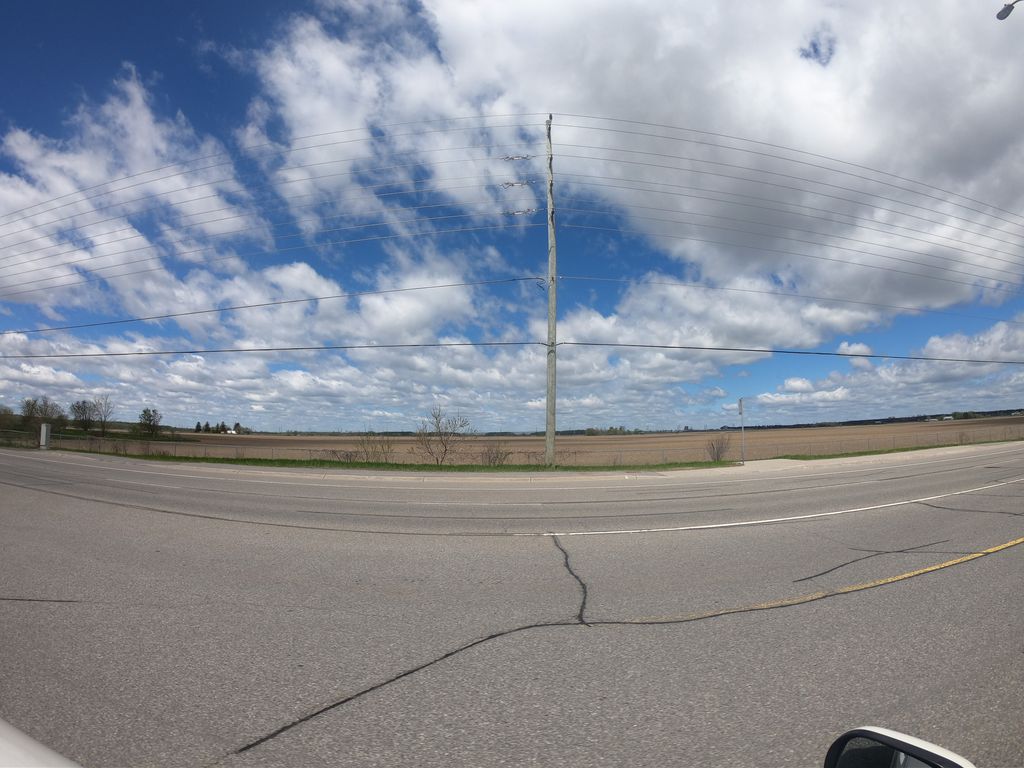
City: ottawa-gatineau